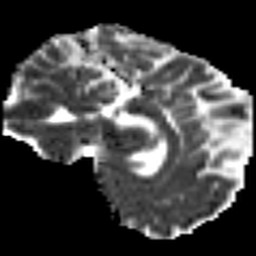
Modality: MD
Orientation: sagittal
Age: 35
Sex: female
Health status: ill
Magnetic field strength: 3 T
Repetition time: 9 s
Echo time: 0.093 s